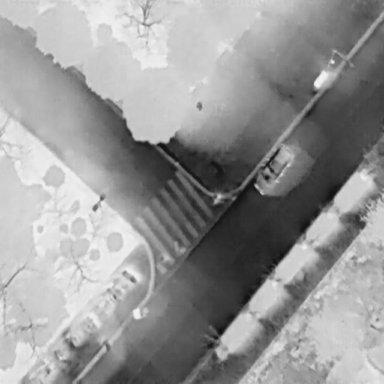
There is a Bicycle in the infrared image.